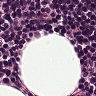
Metastatic tissue present: no